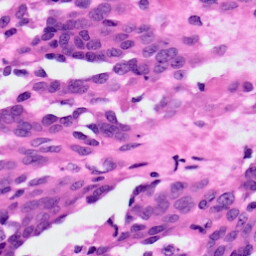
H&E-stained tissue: Ovarian